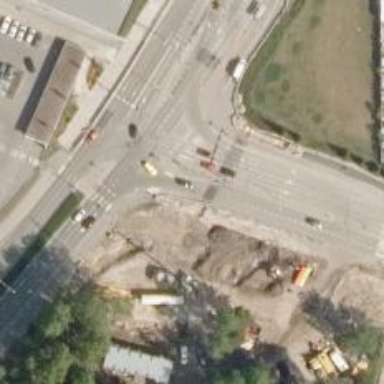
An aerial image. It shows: Asphalt cycleway with crossing.